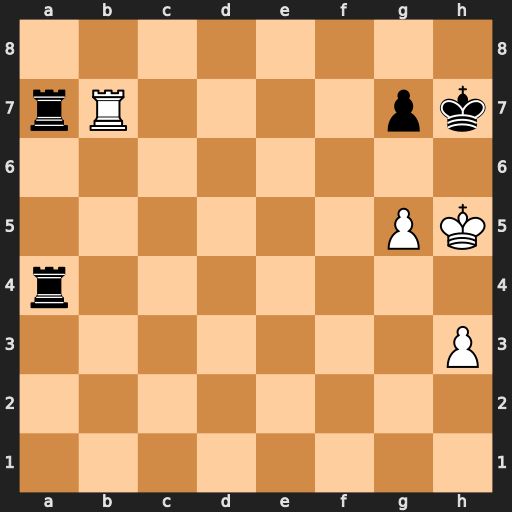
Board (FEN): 8/rR4pk/8/6PK/r7/7P/8/8
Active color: w
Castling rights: -
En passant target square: -
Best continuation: g6+ Kh8 Rb8#